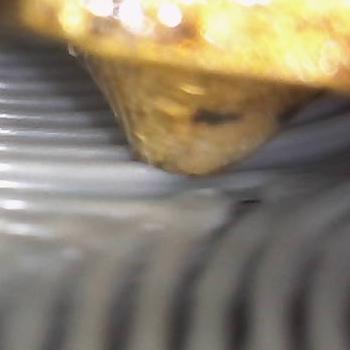
Flow rate: 78%